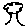
Label: tree